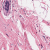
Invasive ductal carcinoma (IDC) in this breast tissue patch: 0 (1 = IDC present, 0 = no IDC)